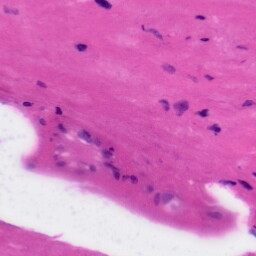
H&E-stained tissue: Tonsil